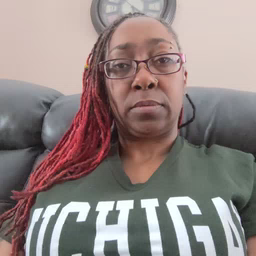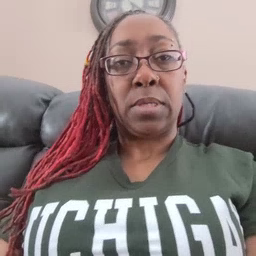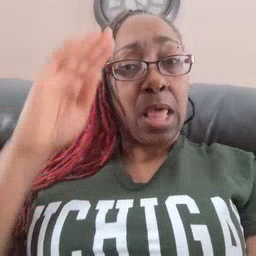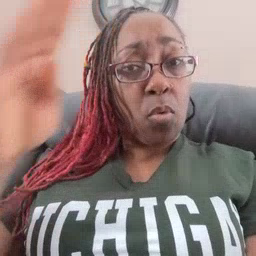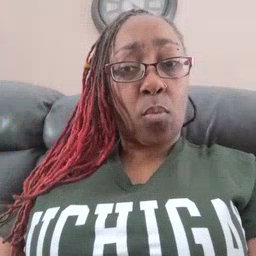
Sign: hello